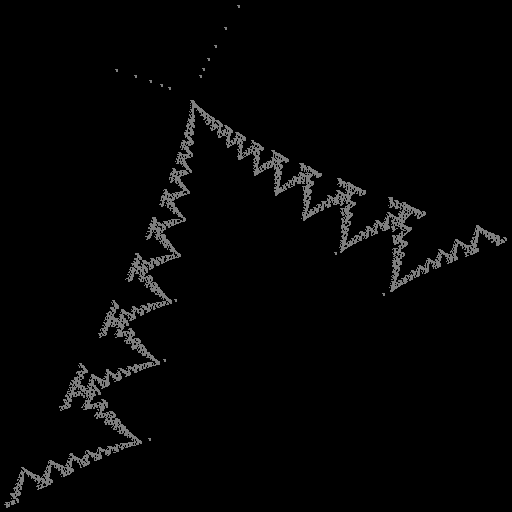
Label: zigzag